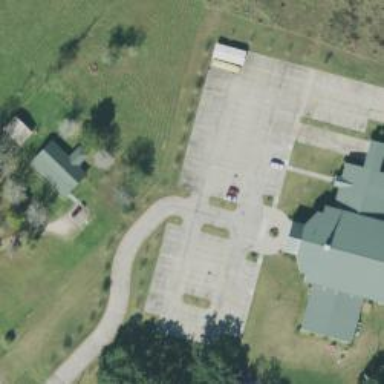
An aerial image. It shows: Driveway leading to service road.